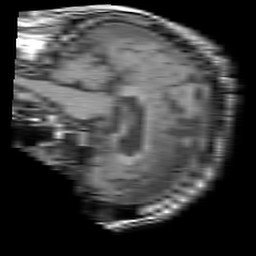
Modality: T1w
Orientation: sagittal
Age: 76
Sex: male
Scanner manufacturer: philips
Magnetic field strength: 1.5 T
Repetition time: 0.1991 s
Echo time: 0.001754 s